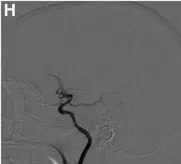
Lateral. Views, early arterial phase, demonstrating moderate stenosis of the distal ICA and proximal MCA and ACA with lenticulostriate collateralization.
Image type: radiology (x_ray)